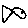
Label: fish